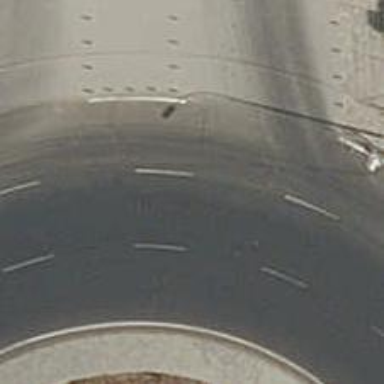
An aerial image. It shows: Unclassified road that forms roundabout at the junction.